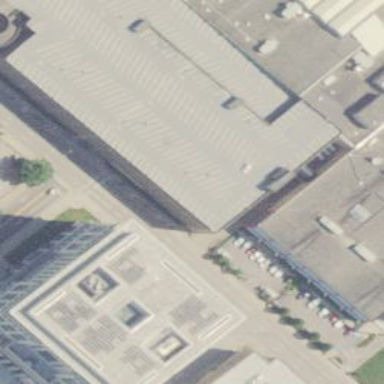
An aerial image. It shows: Courthouse building.